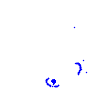
Particle: pion